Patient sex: M
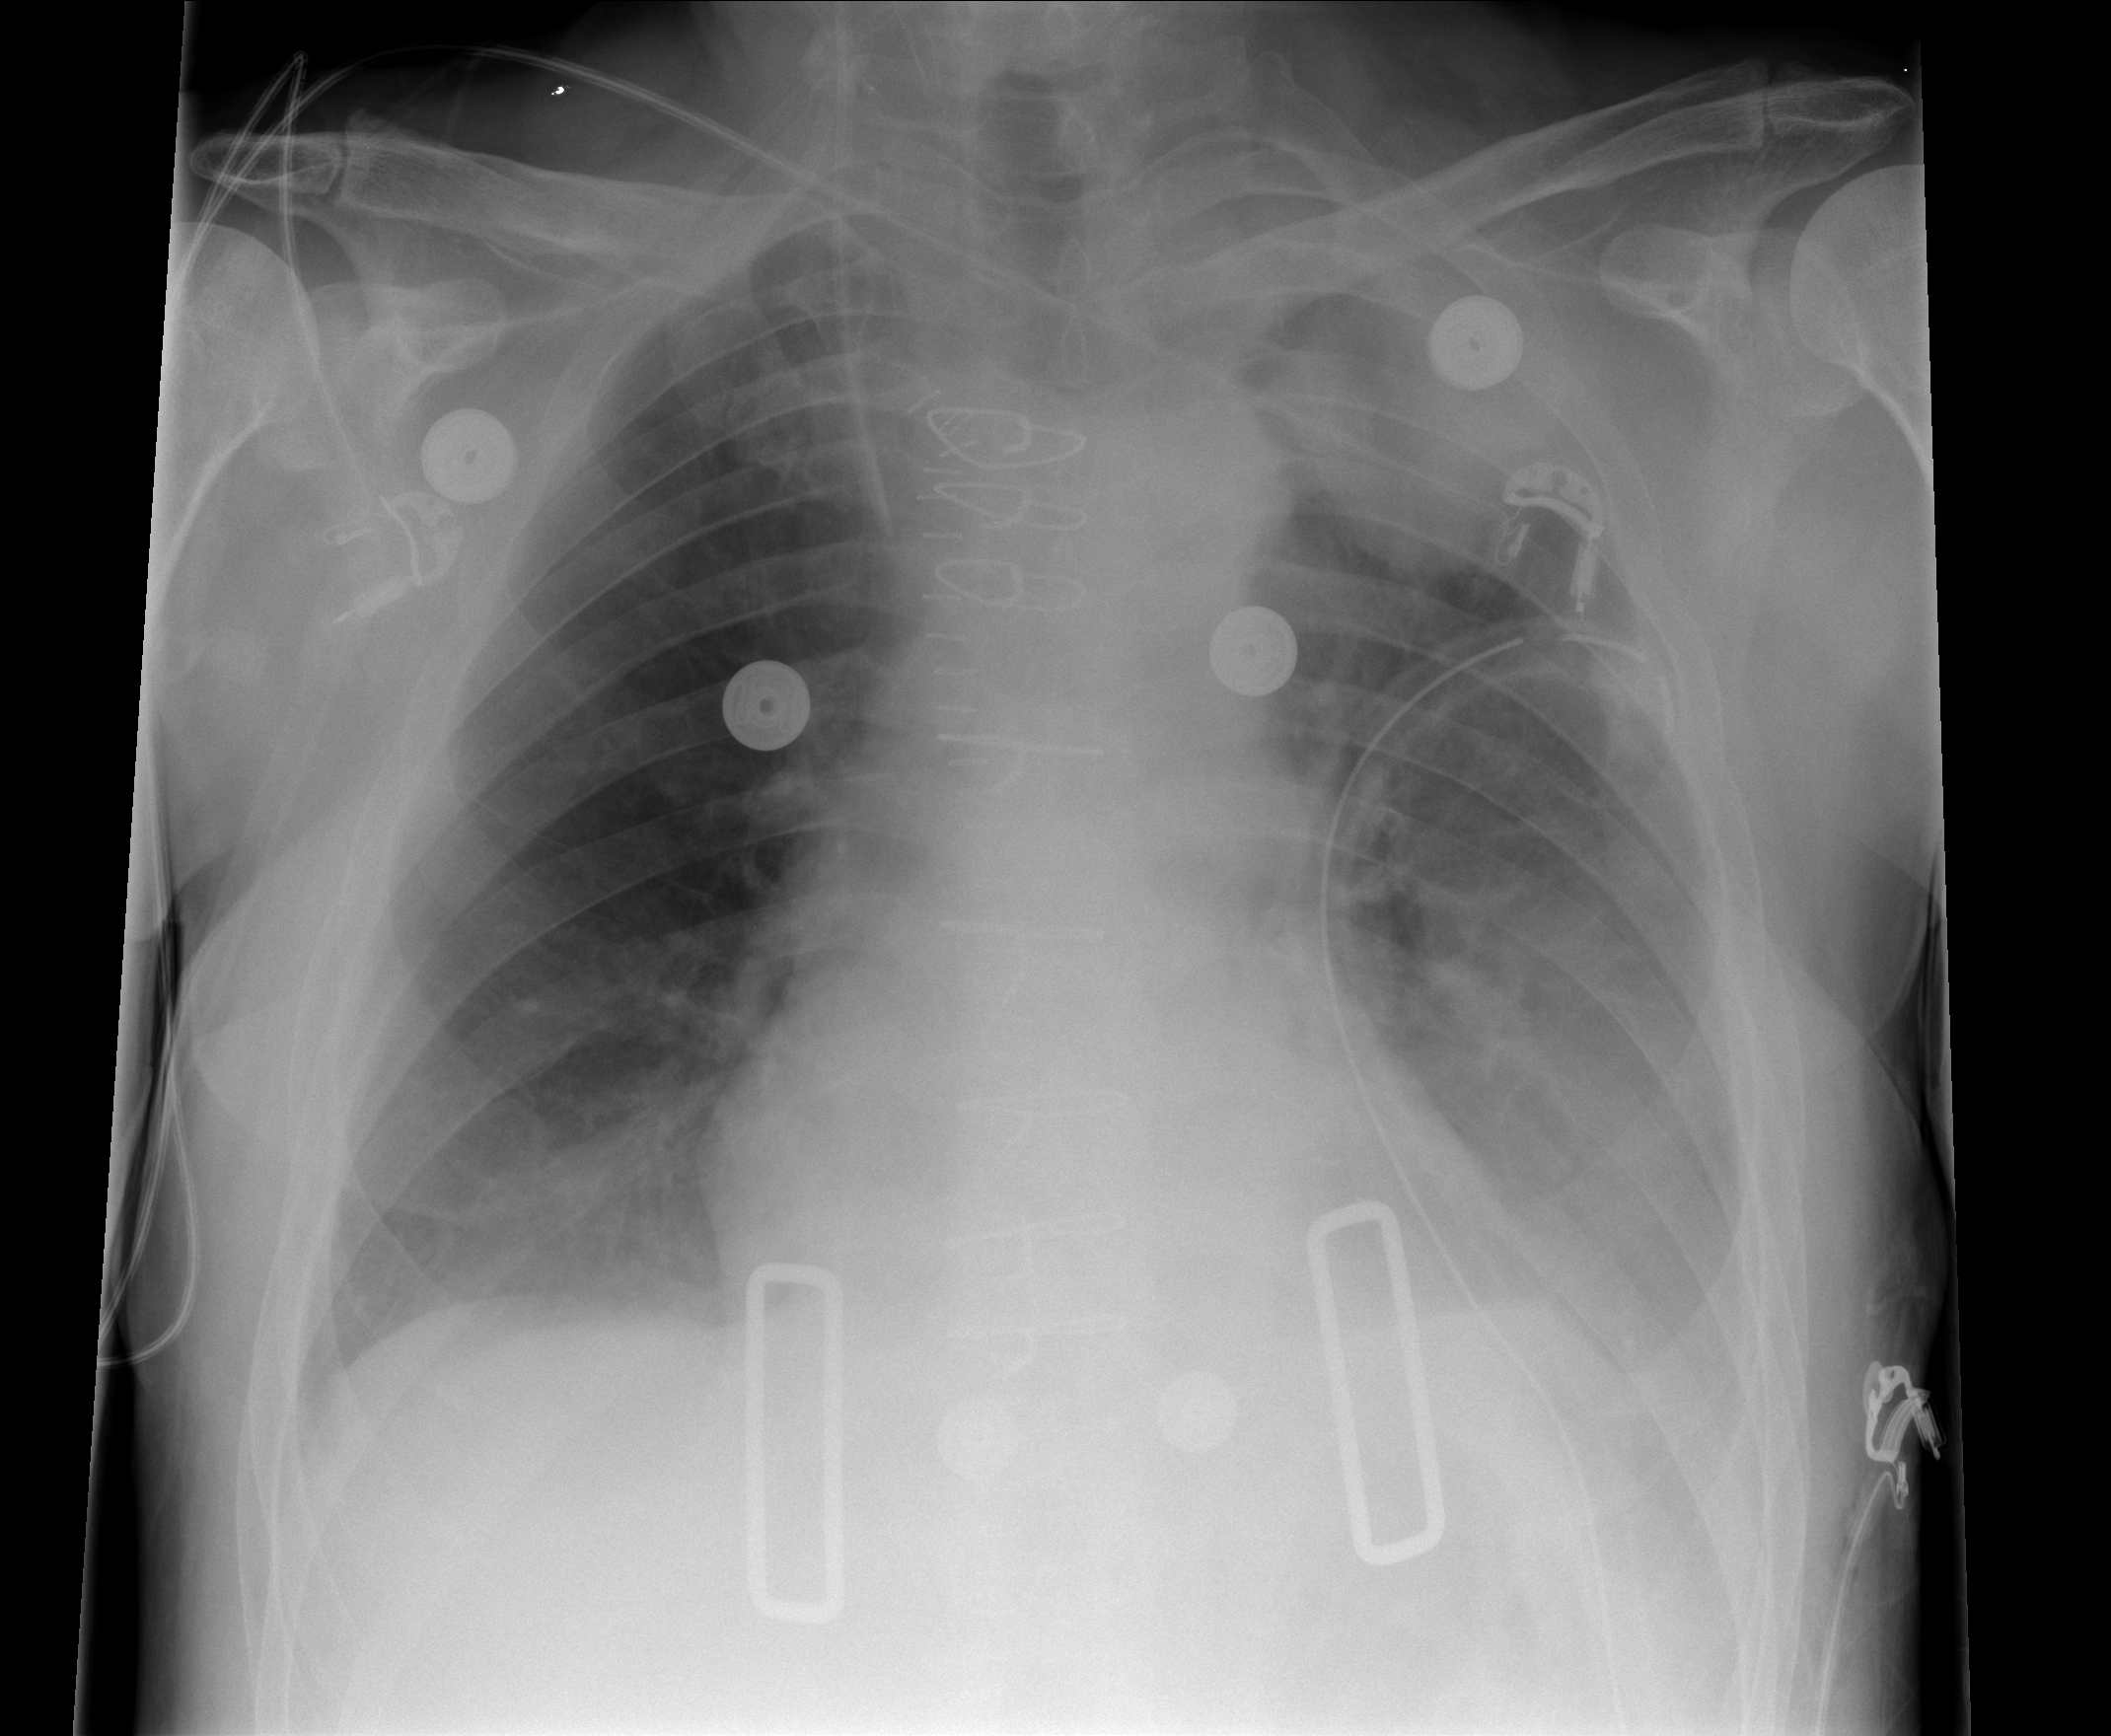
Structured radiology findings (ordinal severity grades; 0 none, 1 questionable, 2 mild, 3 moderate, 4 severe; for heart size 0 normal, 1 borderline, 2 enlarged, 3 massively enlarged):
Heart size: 0
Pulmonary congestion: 0
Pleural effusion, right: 0
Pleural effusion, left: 3
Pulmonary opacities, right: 0
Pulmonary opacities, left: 0
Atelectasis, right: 0
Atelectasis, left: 3